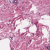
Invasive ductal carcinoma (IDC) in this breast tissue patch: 1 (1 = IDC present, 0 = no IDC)